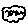
Label: cloud